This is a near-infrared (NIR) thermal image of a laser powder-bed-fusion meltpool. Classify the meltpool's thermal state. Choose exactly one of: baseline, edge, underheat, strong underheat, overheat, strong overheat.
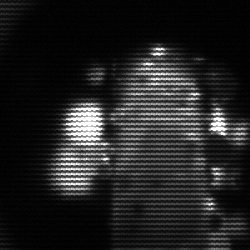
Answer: strong underheat